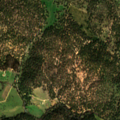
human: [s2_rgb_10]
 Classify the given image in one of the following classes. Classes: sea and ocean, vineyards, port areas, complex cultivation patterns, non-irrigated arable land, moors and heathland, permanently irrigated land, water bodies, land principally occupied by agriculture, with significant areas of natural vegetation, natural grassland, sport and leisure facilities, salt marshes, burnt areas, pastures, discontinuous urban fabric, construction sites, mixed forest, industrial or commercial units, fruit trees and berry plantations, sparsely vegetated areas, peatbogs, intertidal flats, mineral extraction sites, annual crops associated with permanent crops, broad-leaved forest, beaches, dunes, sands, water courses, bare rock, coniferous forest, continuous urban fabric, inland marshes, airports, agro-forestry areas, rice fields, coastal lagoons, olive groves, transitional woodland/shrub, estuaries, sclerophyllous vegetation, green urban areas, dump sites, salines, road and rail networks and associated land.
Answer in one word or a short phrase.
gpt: annual crops associated with permanent crops, agro-forestry areas